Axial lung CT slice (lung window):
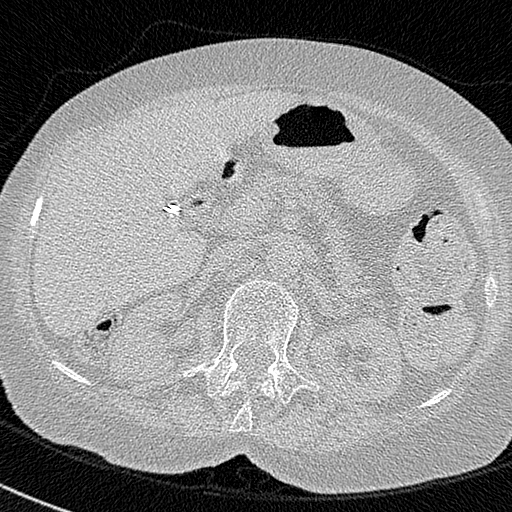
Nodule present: no